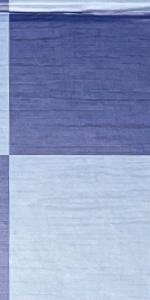
Label: Empty